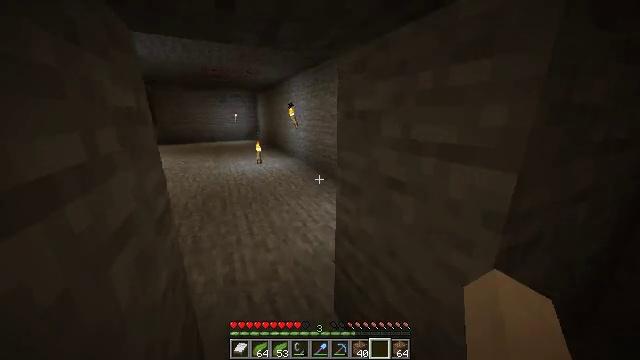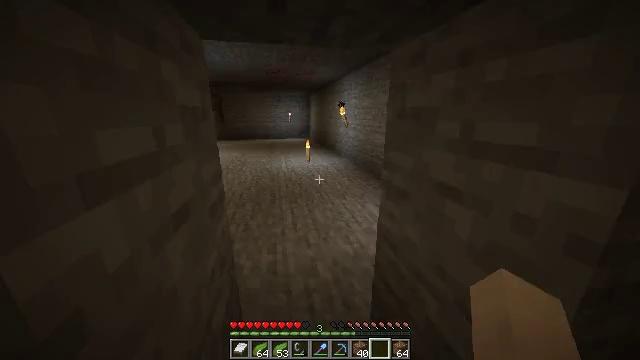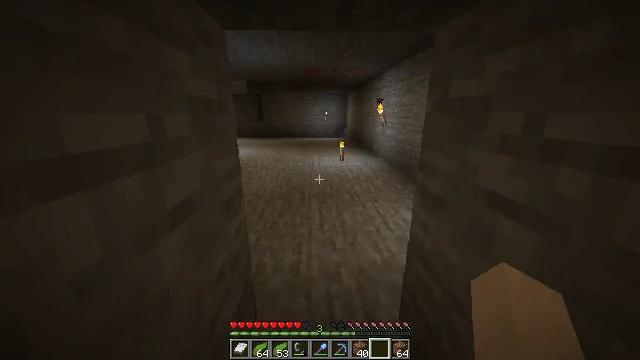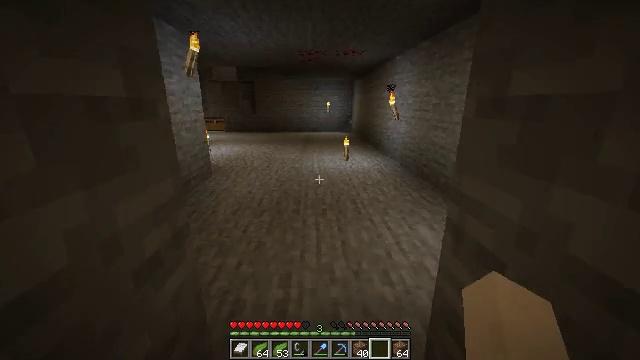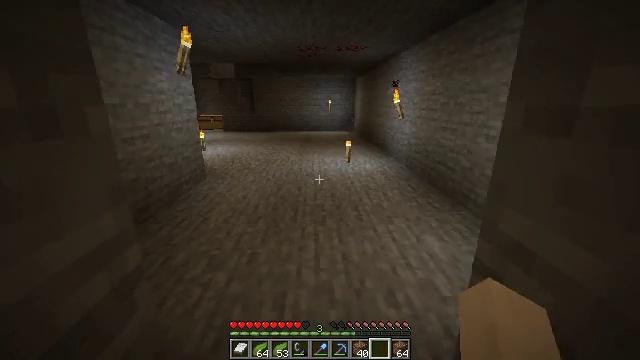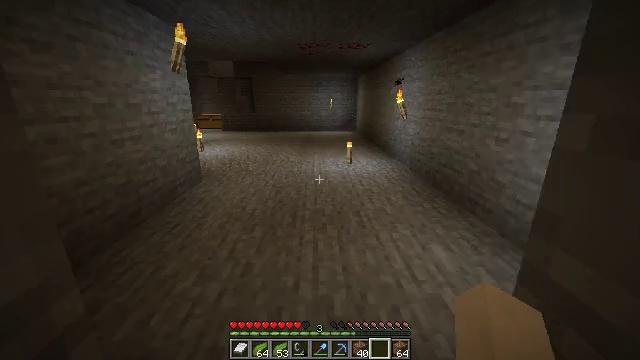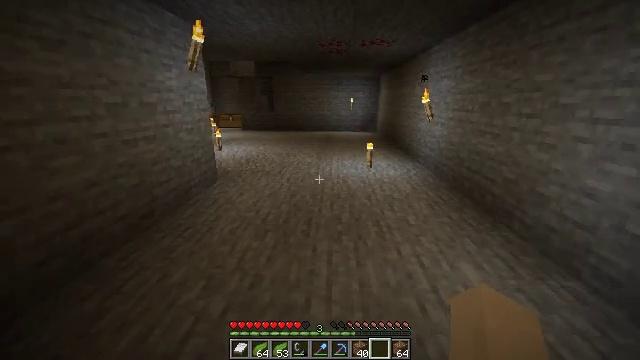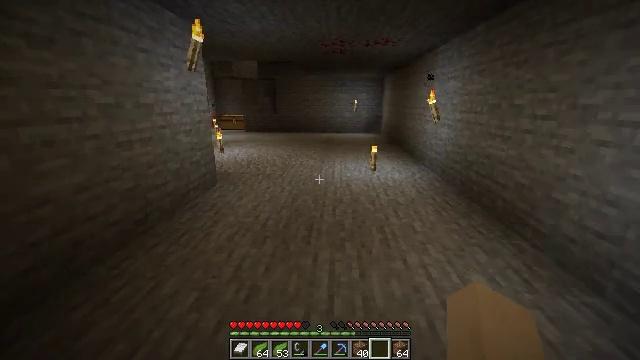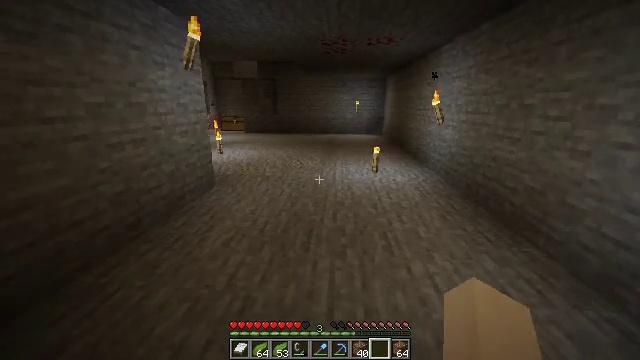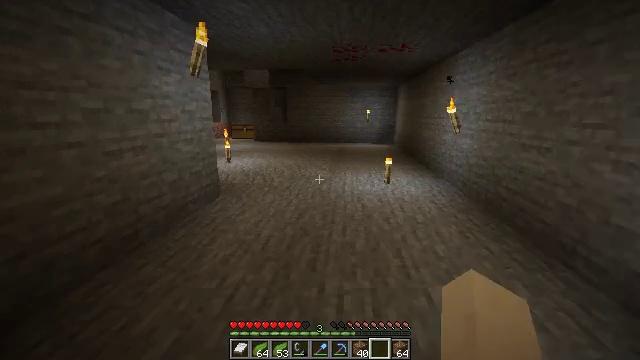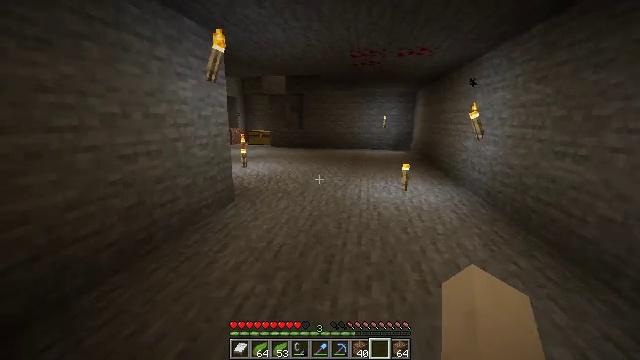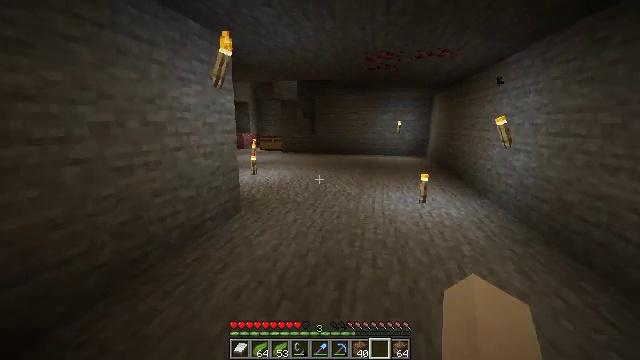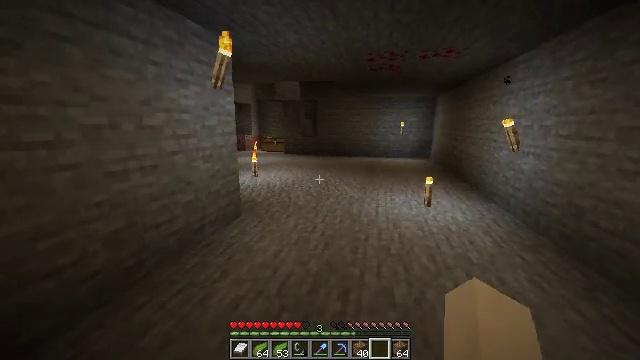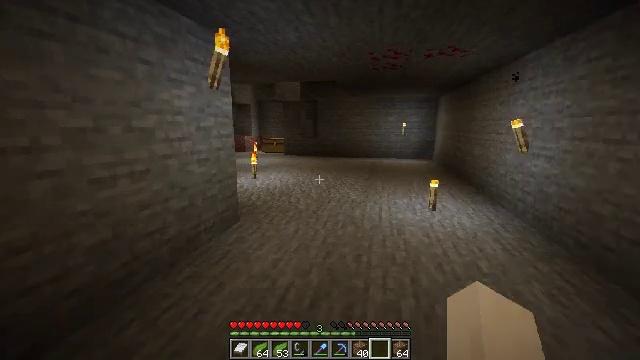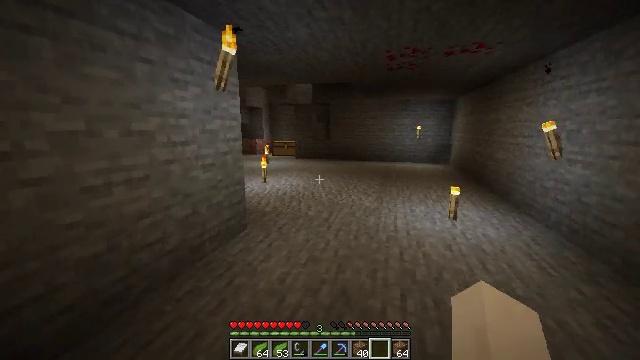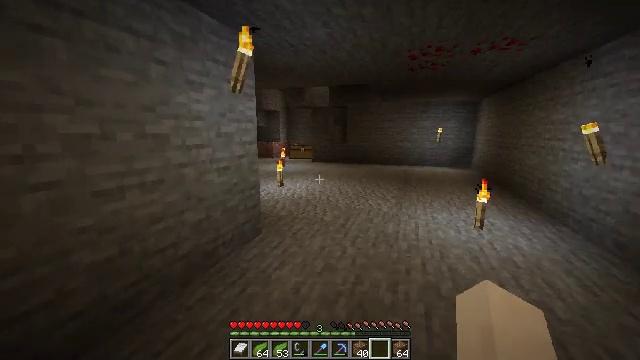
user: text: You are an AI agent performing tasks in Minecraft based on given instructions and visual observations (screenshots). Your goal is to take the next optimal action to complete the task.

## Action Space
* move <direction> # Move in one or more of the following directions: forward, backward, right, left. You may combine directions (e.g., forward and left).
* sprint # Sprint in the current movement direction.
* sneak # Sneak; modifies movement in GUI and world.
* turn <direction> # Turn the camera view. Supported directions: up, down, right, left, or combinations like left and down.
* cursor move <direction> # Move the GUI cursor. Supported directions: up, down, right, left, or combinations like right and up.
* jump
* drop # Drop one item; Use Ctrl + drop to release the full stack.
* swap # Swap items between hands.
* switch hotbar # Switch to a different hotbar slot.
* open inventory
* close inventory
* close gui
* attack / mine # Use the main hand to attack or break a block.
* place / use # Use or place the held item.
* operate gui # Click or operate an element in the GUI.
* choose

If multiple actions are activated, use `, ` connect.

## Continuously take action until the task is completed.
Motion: motion action
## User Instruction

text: Hunt mobs.
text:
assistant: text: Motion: move forward, turn left
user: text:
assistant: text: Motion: move forward, turn left
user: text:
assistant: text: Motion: move forward
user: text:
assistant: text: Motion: move forward
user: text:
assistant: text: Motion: move forward
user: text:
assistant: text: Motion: move forward, turn left
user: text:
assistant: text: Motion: move forward
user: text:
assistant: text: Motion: move forward
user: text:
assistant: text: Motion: move forward, turn left and up
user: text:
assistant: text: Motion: move forward, turn left and up
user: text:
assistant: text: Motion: move forward, turn left and up
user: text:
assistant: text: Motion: move forward
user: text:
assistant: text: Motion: move forward
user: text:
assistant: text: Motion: turn left
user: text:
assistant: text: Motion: move forward, turn left
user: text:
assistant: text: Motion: move forward
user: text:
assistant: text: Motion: move forward
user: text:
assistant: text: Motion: no_op
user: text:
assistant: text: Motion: no_op
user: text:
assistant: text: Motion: move forward
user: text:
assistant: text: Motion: move forward
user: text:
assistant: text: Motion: move forward
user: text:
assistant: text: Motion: move forward
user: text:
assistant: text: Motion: move forward
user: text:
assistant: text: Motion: move forward
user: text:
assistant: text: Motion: move forward
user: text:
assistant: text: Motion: move forward
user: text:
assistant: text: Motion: move forward
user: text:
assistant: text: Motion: move forward, turn left
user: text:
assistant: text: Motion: move forward, turn left